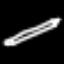
Label: pencil